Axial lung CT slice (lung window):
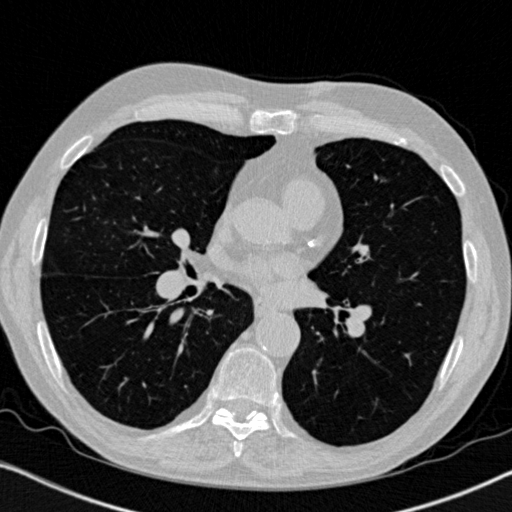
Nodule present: no